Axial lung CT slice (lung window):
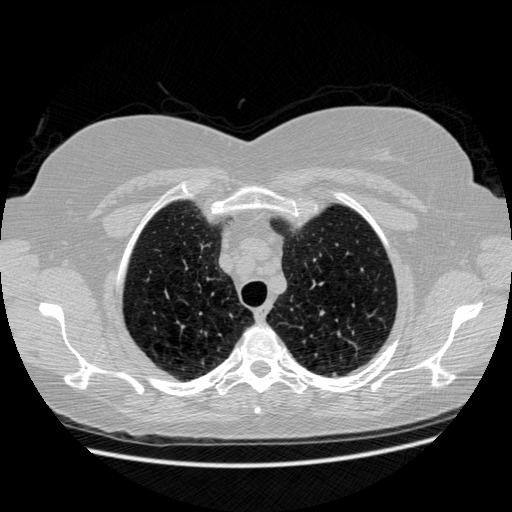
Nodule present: no